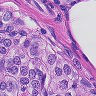
Metastatic tissue present: yes